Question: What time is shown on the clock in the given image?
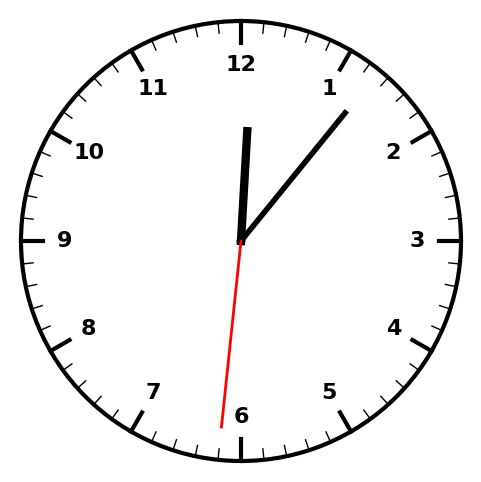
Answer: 12:06:31